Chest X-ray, PA view. Patient: 38 years old, sex M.
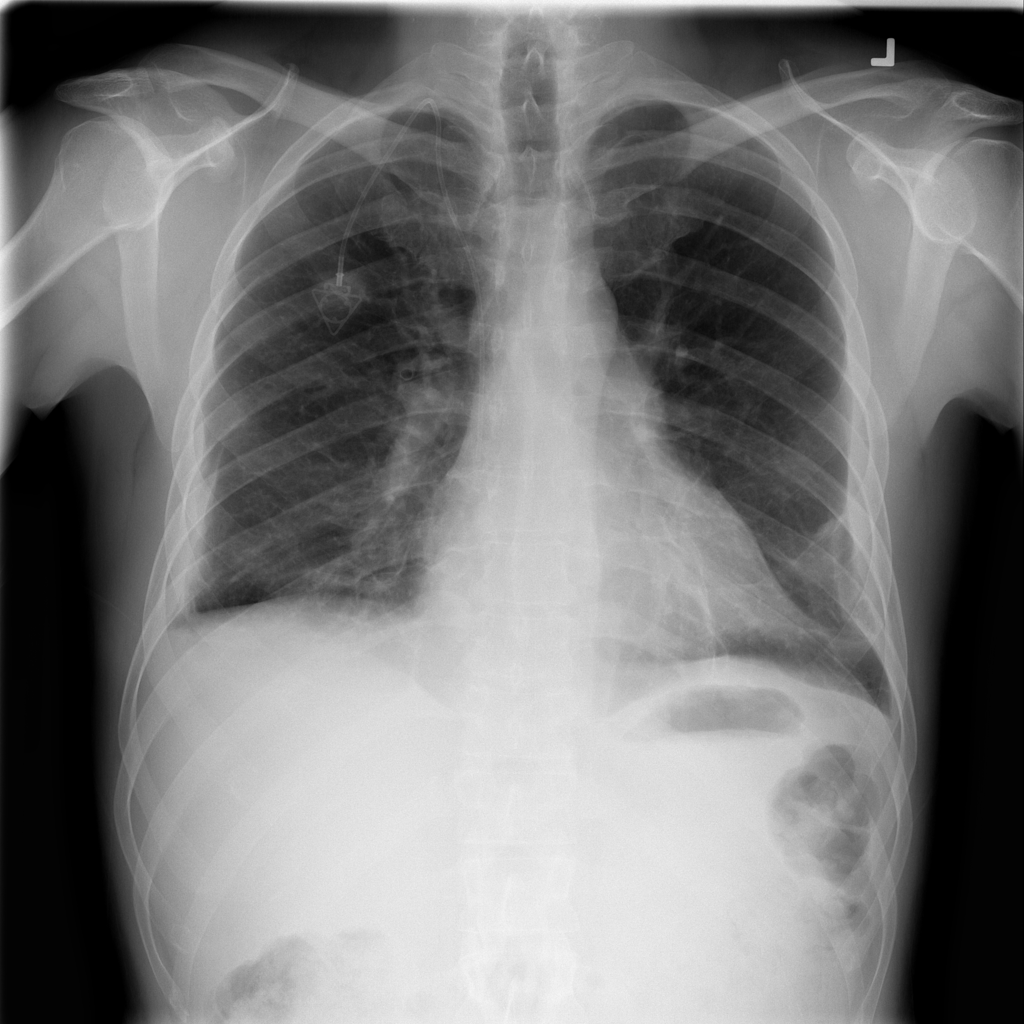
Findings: Pleural_Thickening